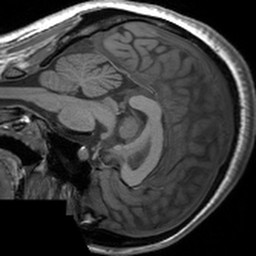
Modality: T1w
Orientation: sagittal
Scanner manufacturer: siemens
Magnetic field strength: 3 T
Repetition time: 1.54 s
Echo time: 0.00234 s